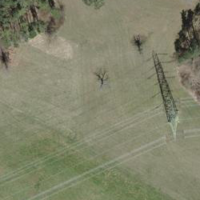
EUNIS habitat code: 52
Species observed at this site:
Pholidoptera griseoaptera
Phaneroptera falcata
Pseudochorthippus parallelus
Nemobius sylvestris
Gomphocerippus rufus
Chorthippus biguttulus
Euthystira brachyptera